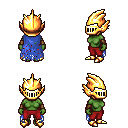
a pixel art fantasy rpg character, female body template, orc, green skin, blue tattered cape, red pants, gray short mohawk hairstyle, gold helm, cloth bracers, gold boots, four views (front, back, left, right), 2x2 character sprite sheet, small pixel art, hard edges, no anti-aliasing